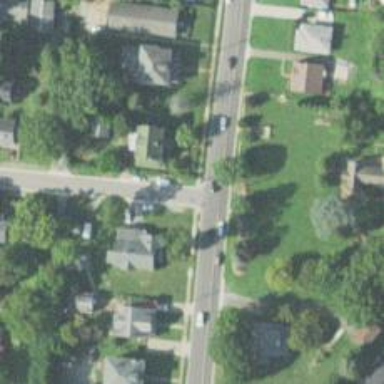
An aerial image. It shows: Road with stop sign.